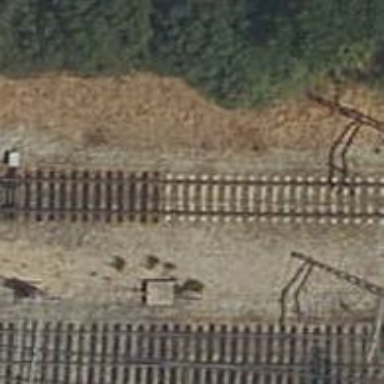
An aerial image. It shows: Rail yard with electrified contact lines for the railway.